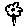
Label: flower